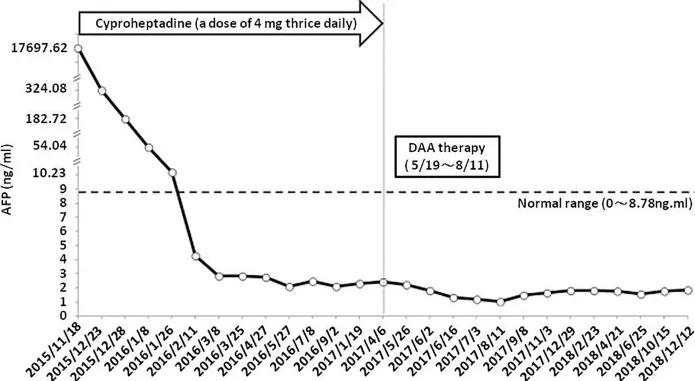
Timeline of treatment process and patient's corresponding serum AFP levels. DAA, direct-acting antiviral agents.
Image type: chart (chart)